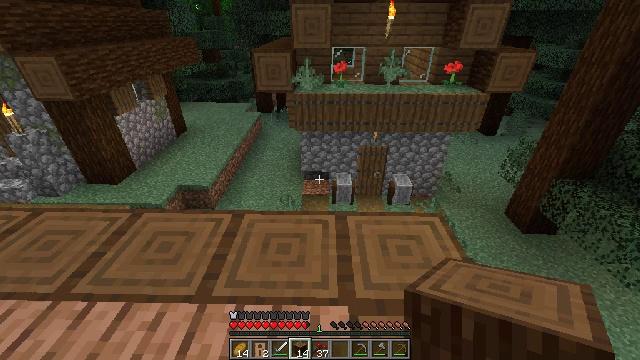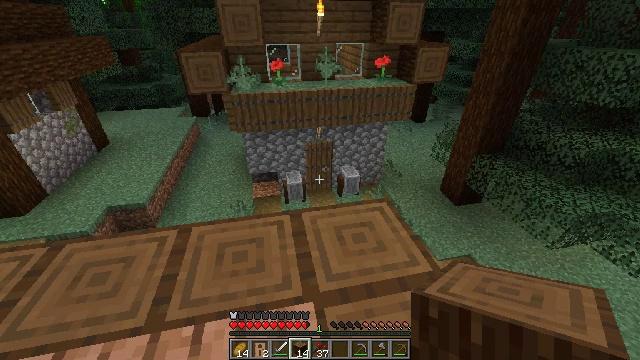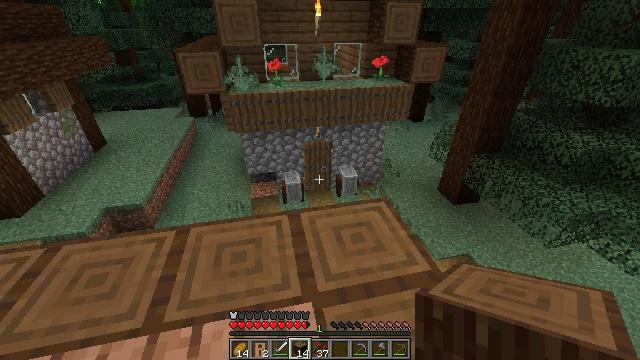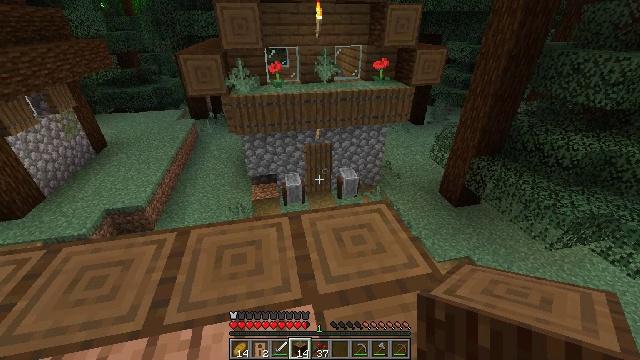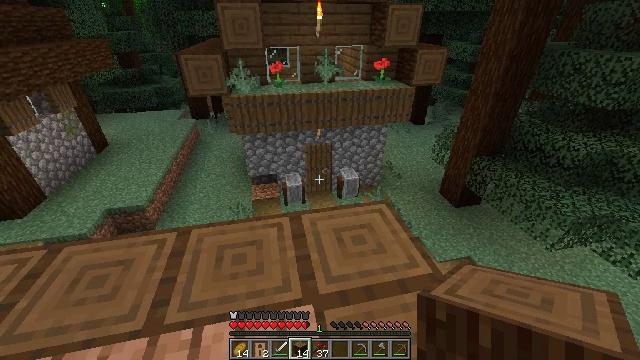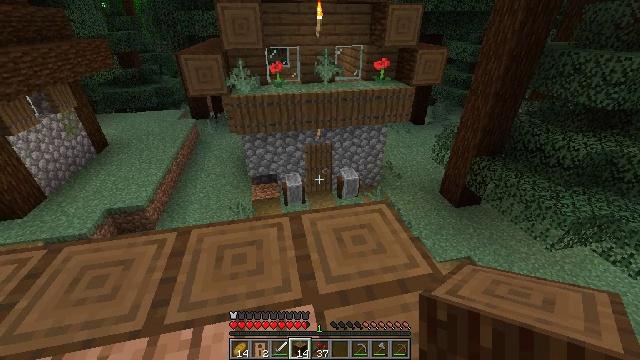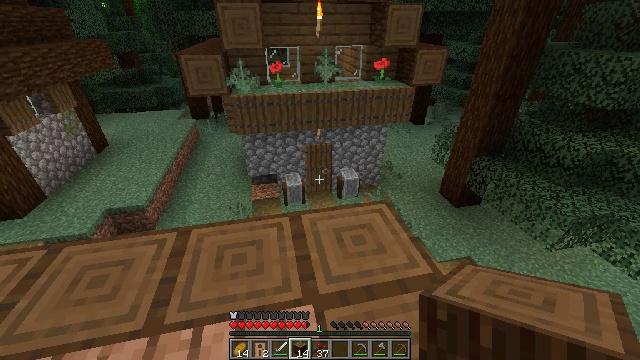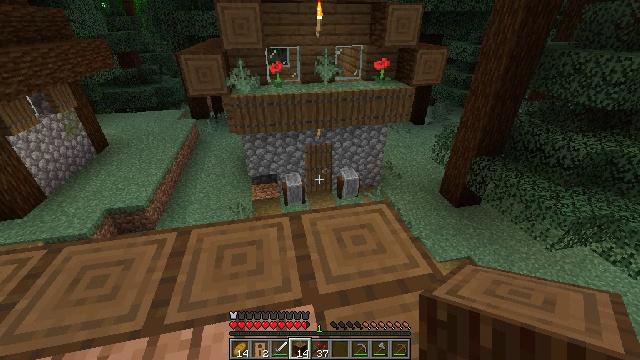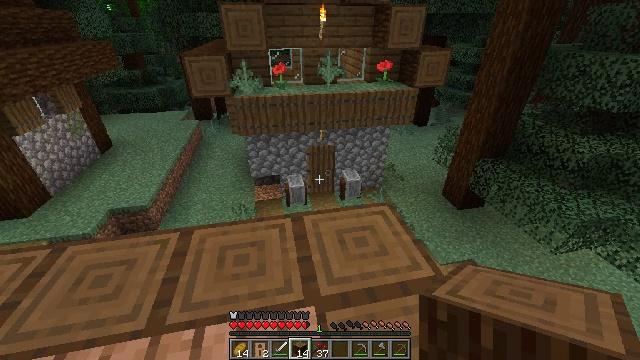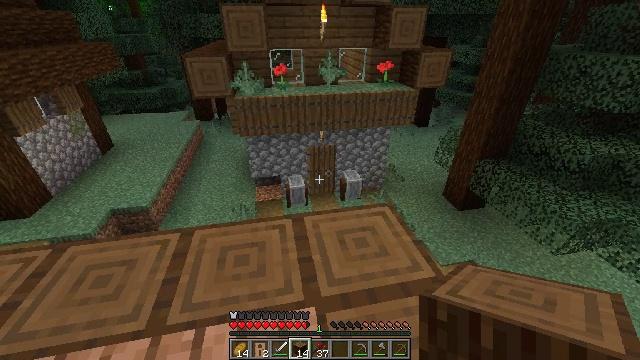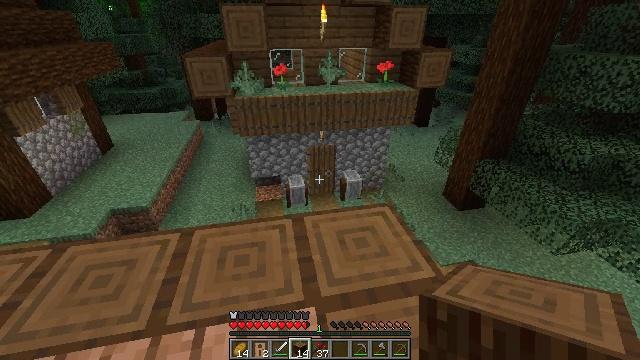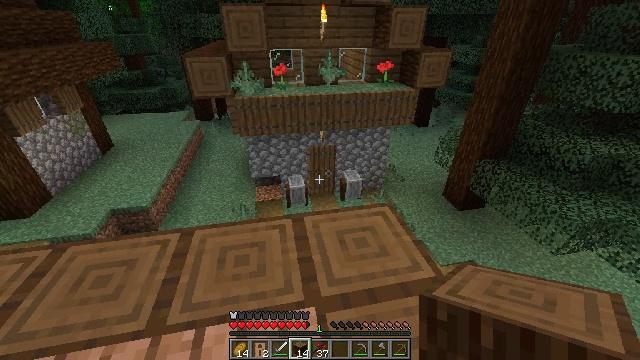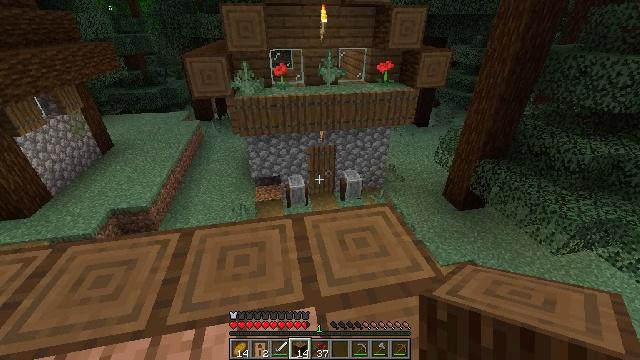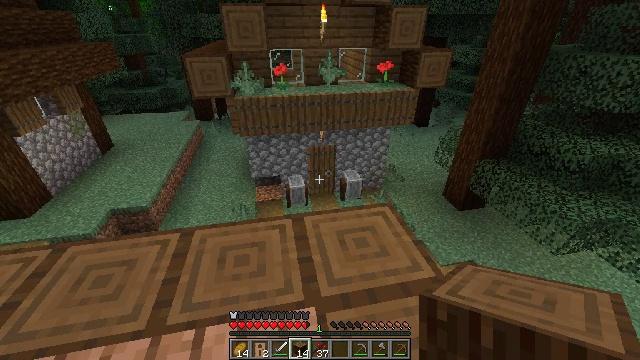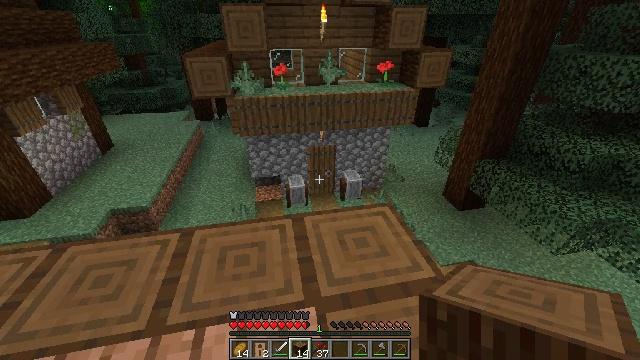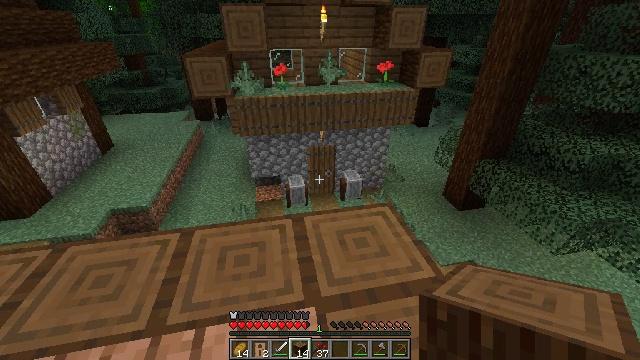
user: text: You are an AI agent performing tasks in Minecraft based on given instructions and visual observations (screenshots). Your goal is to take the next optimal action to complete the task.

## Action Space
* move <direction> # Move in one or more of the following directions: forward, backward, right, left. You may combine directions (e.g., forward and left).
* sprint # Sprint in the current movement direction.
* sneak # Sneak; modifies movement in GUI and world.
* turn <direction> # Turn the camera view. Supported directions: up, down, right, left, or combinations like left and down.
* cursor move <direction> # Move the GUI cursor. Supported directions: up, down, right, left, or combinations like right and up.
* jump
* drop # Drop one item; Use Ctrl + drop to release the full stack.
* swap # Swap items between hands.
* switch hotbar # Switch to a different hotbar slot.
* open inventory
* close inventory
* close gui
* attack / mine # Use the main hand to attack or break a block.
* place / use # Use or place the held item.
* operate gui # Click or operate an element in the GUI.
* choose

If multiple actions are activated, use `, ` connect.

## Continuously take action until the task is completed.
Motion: motion action
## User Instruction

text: Drop a spruce log.
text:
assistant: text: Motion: turn right
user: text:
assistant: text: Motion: no_op
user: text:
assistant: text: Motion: no_op
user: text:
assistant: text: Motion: no_op
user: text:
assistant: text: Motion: no_op
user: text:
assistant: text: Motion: no_op
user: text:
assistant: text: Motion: no_op
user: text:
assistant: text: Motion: no_op
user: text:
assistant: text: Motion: no_op
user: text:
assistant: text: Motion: no_op
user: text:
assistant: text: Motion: no_op
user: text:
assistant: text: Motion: no_op
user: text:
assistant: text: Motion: no_op
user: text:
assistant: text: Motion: no_op
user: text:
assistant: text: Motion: no_op
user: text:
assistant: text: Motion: no_op
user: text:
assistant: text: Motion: no_op
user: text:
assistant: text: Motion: no_op
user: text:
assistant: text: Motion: no_op
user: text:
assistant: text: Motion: turn left
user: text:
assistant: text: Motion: turn left and down
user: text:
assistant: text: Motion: turn left and down
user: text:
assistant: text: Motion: turn left and down
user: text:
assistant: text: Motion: turn down
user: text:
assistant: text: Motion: no_op
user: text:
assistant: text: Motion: no_op
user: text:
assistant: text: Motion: no_op
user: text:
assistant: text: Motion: no_op
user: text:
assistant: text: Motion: no_op
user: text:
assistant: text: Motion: turn right and up